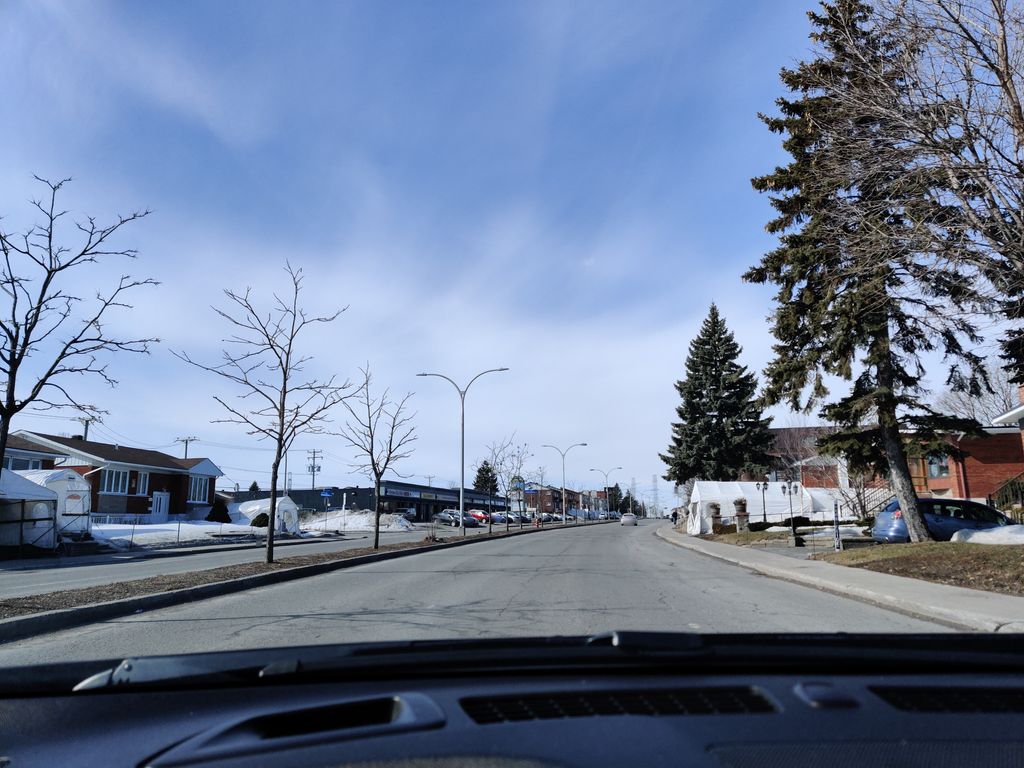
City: montreal